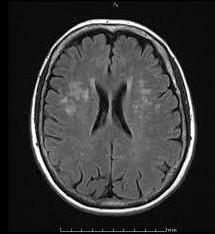
Label: notumor